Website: walmart
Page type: account-selection
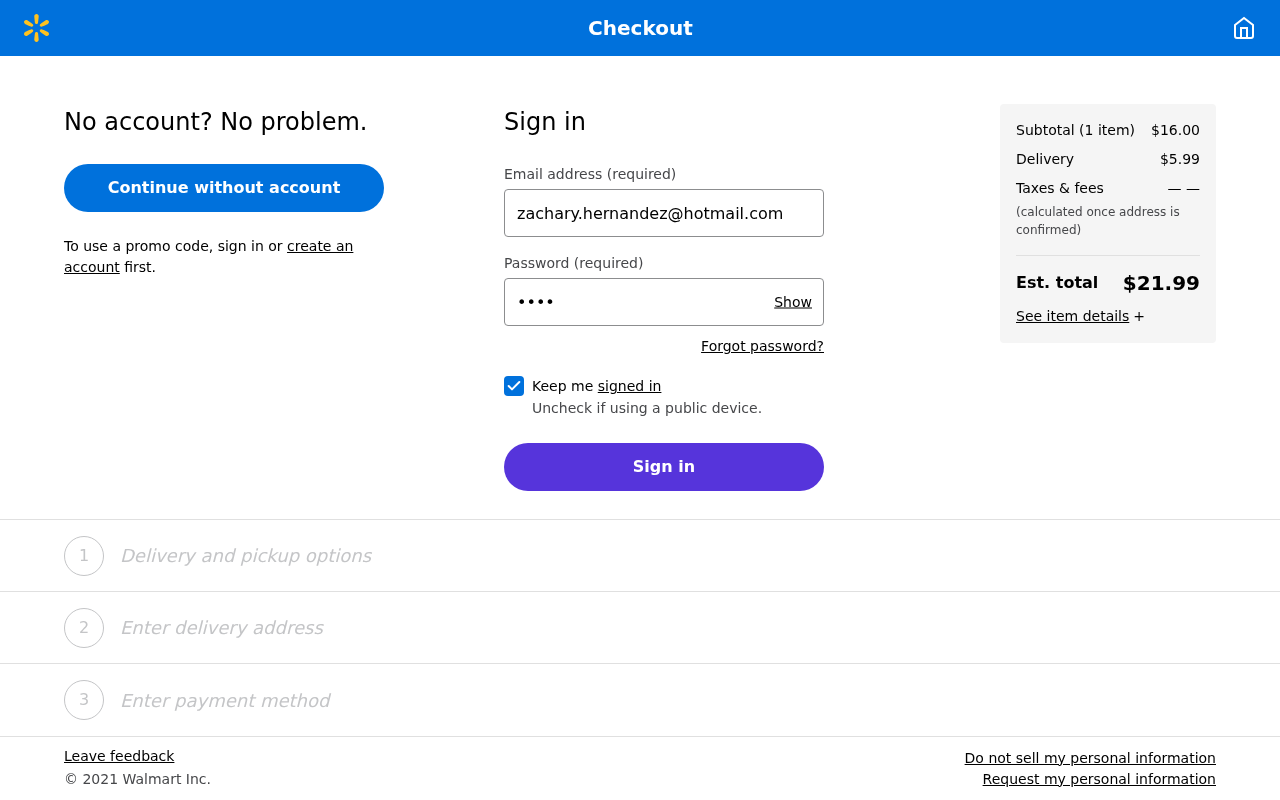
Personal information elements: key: PII_EMAIL
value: zachary.hernandez@hotmail.com
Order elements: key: ORDER_NUM_ITEMS
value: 1
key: ORDER_SUBTOTAL
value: $16.00
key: ORDER_SHIPPING_COST
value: $5.99
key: ORDER_TOTAL
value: $21.99